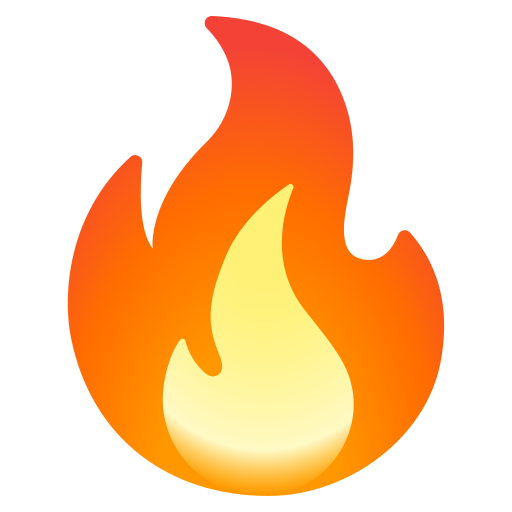
Emoji: 🔥